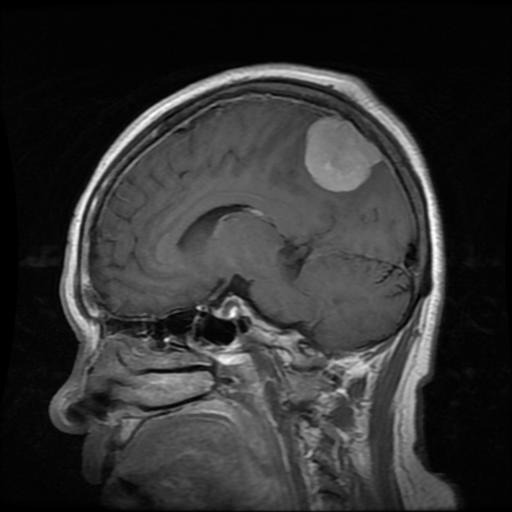
Label: meningioma